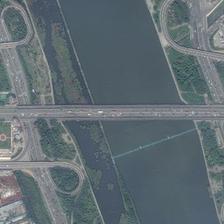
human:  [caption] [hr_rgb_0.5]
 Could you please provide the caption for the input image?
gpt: the bridge stretch across the river and bring convience to the city .

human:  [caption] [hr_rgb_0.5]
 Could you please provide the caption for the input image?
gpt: a bridge through a blue river and connect with two cities .

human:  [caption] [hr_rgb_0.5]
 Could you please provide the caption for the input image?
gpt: a long bridge is on a river with green plants and many buildings in two sides .

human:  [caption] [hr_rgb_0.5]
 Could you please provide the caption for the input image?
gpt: a bridge connected two city subdivisions is on a river .

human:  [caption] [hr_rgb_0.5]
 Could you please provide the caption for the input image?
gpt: many cars are running on the bridge over the river in city .